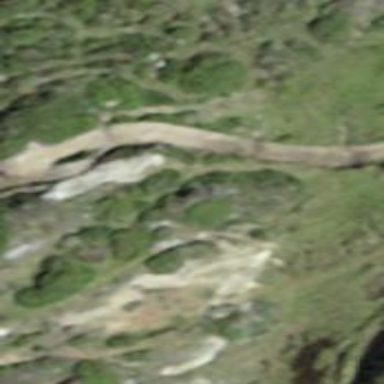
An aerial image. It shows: Rocky path.